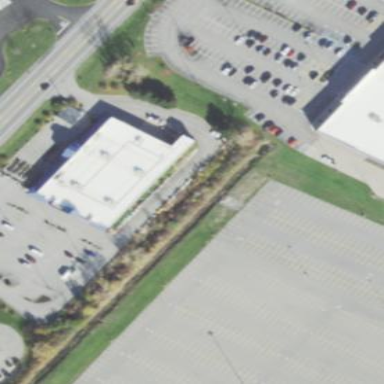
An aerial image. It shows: Commercial building.